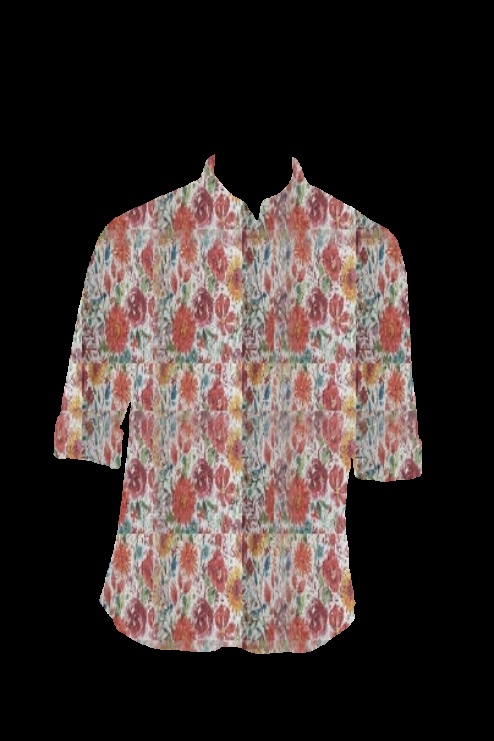
multi floral print tee